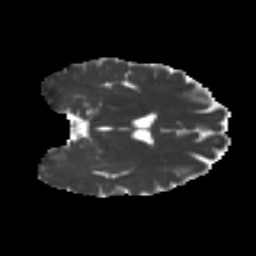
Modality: MD
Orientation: coronal
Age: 52
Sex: female
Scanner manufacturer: ge
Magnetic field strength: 3 T
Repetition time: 7.8 s
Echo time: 0.0606 s